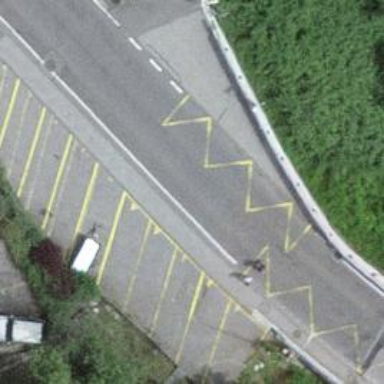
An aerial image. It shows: Bus stop with platform for public transport.